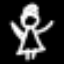
Label: angel